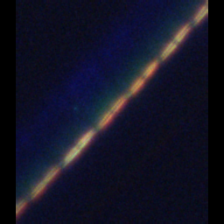
Taxon: Psuedo-nitzschia
Group: Diatoms